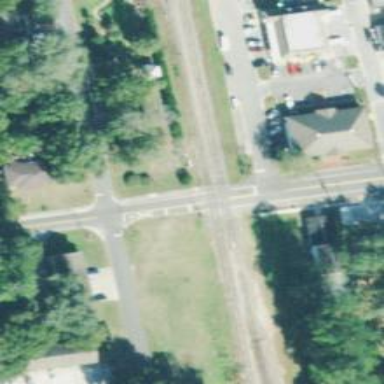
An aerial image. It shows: Level crossing with lights at railway intersection.